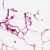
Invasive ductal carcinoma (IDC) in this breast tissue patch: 0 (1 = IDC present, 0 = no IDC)